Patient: sex M, age 71
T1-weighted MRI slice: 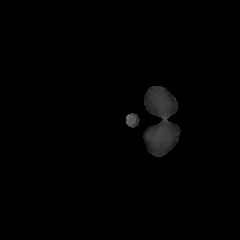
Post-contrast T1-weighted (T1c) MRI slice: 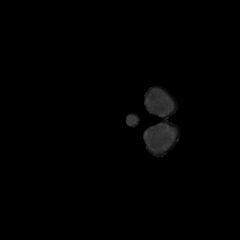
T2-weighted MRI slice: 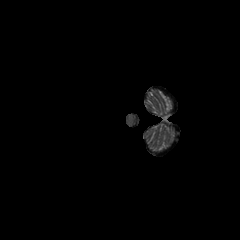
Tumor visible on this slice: no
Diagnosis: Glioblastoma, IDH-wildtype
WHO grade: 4